Question: I am making a 2D tile based computer game in Javascript with jQuery, using the Canvas element. I have an image file that has multiple textures in one file, like the image below:

For example, if I know that the width of each texture is '50 px', then what is a way that I can just do 'drawTexture(id, canvas)', where 'id' is the ID of the texture starting at 0 (the red in the picture is 0, the green is 1, the blue is 2, and the yellow is 3), and 'canvas' is the 2D context from the canvas.
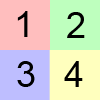
Answer: Use the <URL> functionality in 'drawImage'.
'''
<img id="source" src="myTileSheet.png" style="display:none"/>
'''
'''
var columns = 2, // The amount of tile columns,
tileWidth = 50, // Tile width,
tileHeight = 50, // Tile height.
image = document.getElementById('source'),
canvas = document.getElementById('myCanvas'),
ctx = canvas.getContext('2d');
function drawTileAt(number, targetX, targetY){
var sx = tileWidth * (Math.floor(number / columns)); // Get the X position.
var sy = tileHeight * (number % columns); // Y.
// Where you want it on the canvas.
ctx.drawImage(image, // Source image,
sx, sy, // Source X / Y to get the tile from,
tileWidth, tileHeight, // Source Width / Height to crop out,
targetX, targetY, // Destination X / Y to place the image,
tileWidth, tileHeight); // Destination W / H (can be used to scale a tile)
}
'''
However, this assumes that 'number' starts counting at 0. If you want your first tile to be numbered '1', add this at the first line of the function:
'''
number--;
'''
So:
'''
function drawTile(number){
number--;
var image = document.getElementById('source');
// etc.
'''